Question: Given the supply, demand, and route table for this logistics problem, what is the minimum total cost? Please provide the answer as an integer.
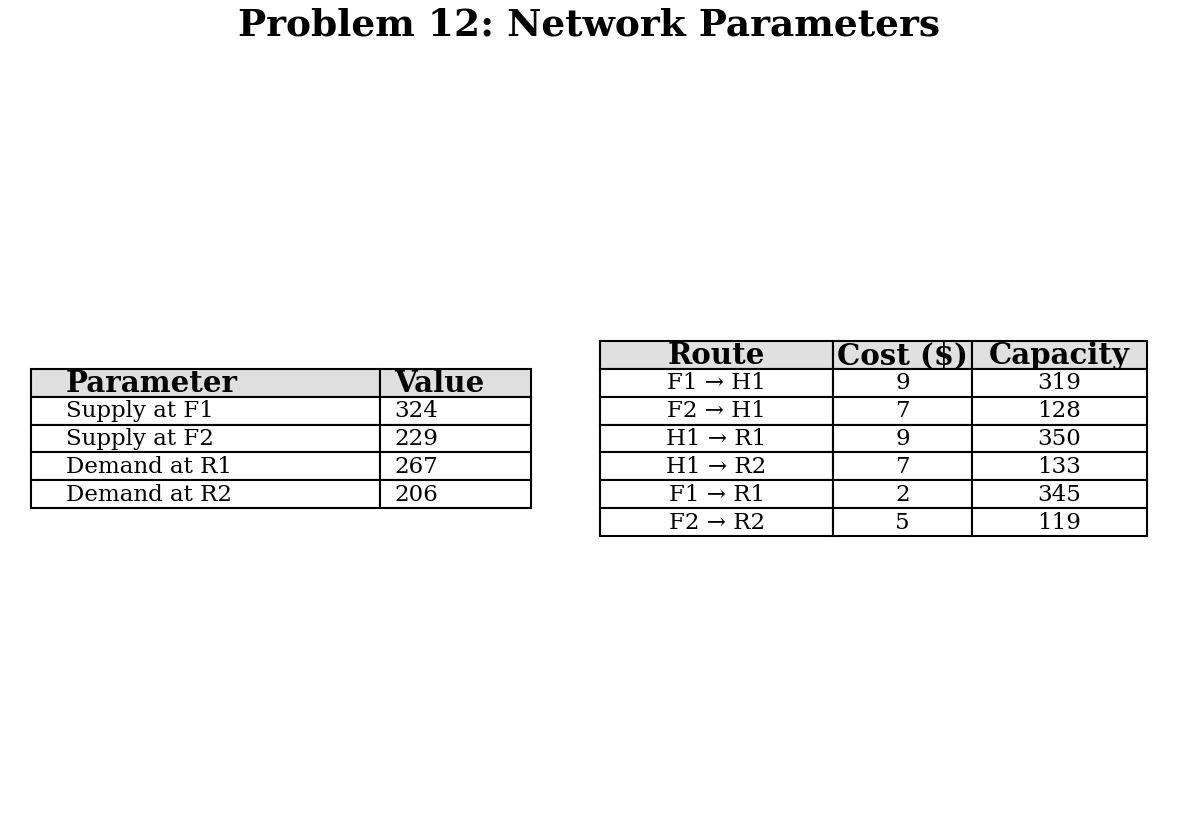
Answer: 2347